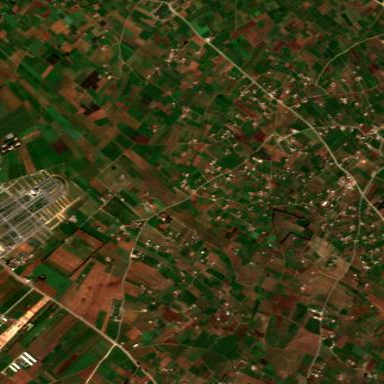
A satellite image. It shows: Picturesque farmland scene.